Aerial crown-view tile of a tropical tree (Barro Colorado Island, Panama), acquired 20250317:
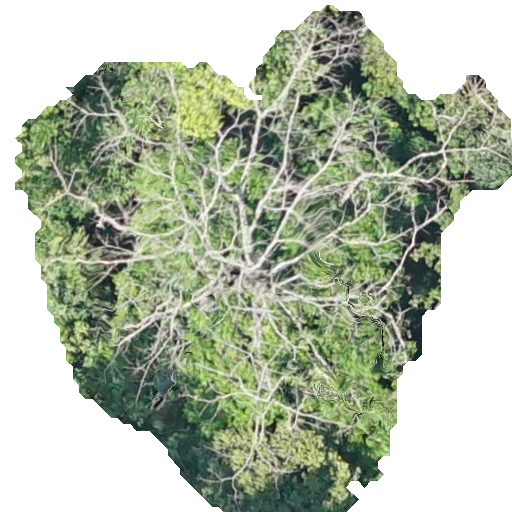
Species: Spondias mombin
GBIF accepted scientific name: Spondias mombin
Crown area: 244.575 m²